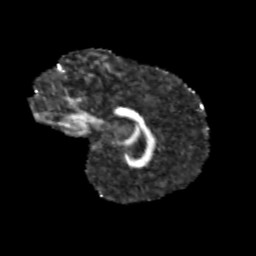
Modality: FA
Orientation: sagittal
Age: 9
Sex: male
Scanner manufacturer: siemens
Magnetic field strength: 3 T
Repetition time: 3.8 s
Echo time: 0.07 s